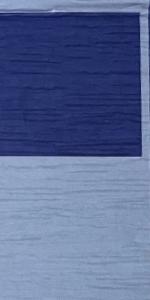
Label: Empty